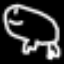
Label: frog